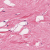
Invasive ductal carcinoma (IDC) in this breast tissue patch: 0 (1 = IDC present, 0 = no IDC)